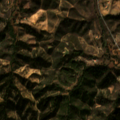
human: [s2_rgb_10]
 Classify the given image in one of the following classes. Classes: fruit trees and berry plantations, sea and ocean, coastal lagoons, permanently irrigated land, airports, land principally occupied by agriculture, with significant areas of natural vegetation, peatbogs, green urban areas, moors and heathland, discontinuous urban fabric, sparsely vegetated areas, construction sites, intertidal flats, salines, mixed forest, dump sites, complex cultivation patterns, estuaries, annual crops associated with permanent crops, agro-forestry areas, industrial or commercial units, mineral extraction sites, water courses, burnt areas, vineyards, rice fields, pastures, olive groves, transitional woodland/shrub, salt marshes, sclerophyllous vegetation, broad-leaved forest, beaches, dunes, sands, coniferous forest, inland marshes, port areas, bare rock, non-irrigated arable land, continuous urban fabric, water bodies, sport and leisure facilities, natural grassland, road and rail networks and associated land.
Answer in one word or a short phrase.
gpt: land principally occupied by agriculture, with significant areas of natural vegetation, broad-leaved forest, sclerophyllous vegetation, transitional woodland/shrub